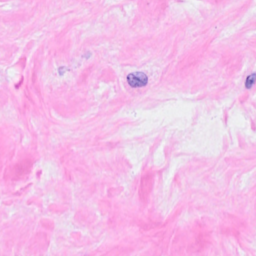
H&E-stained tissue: Breast